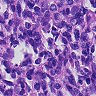
Metastatic tissue present: no